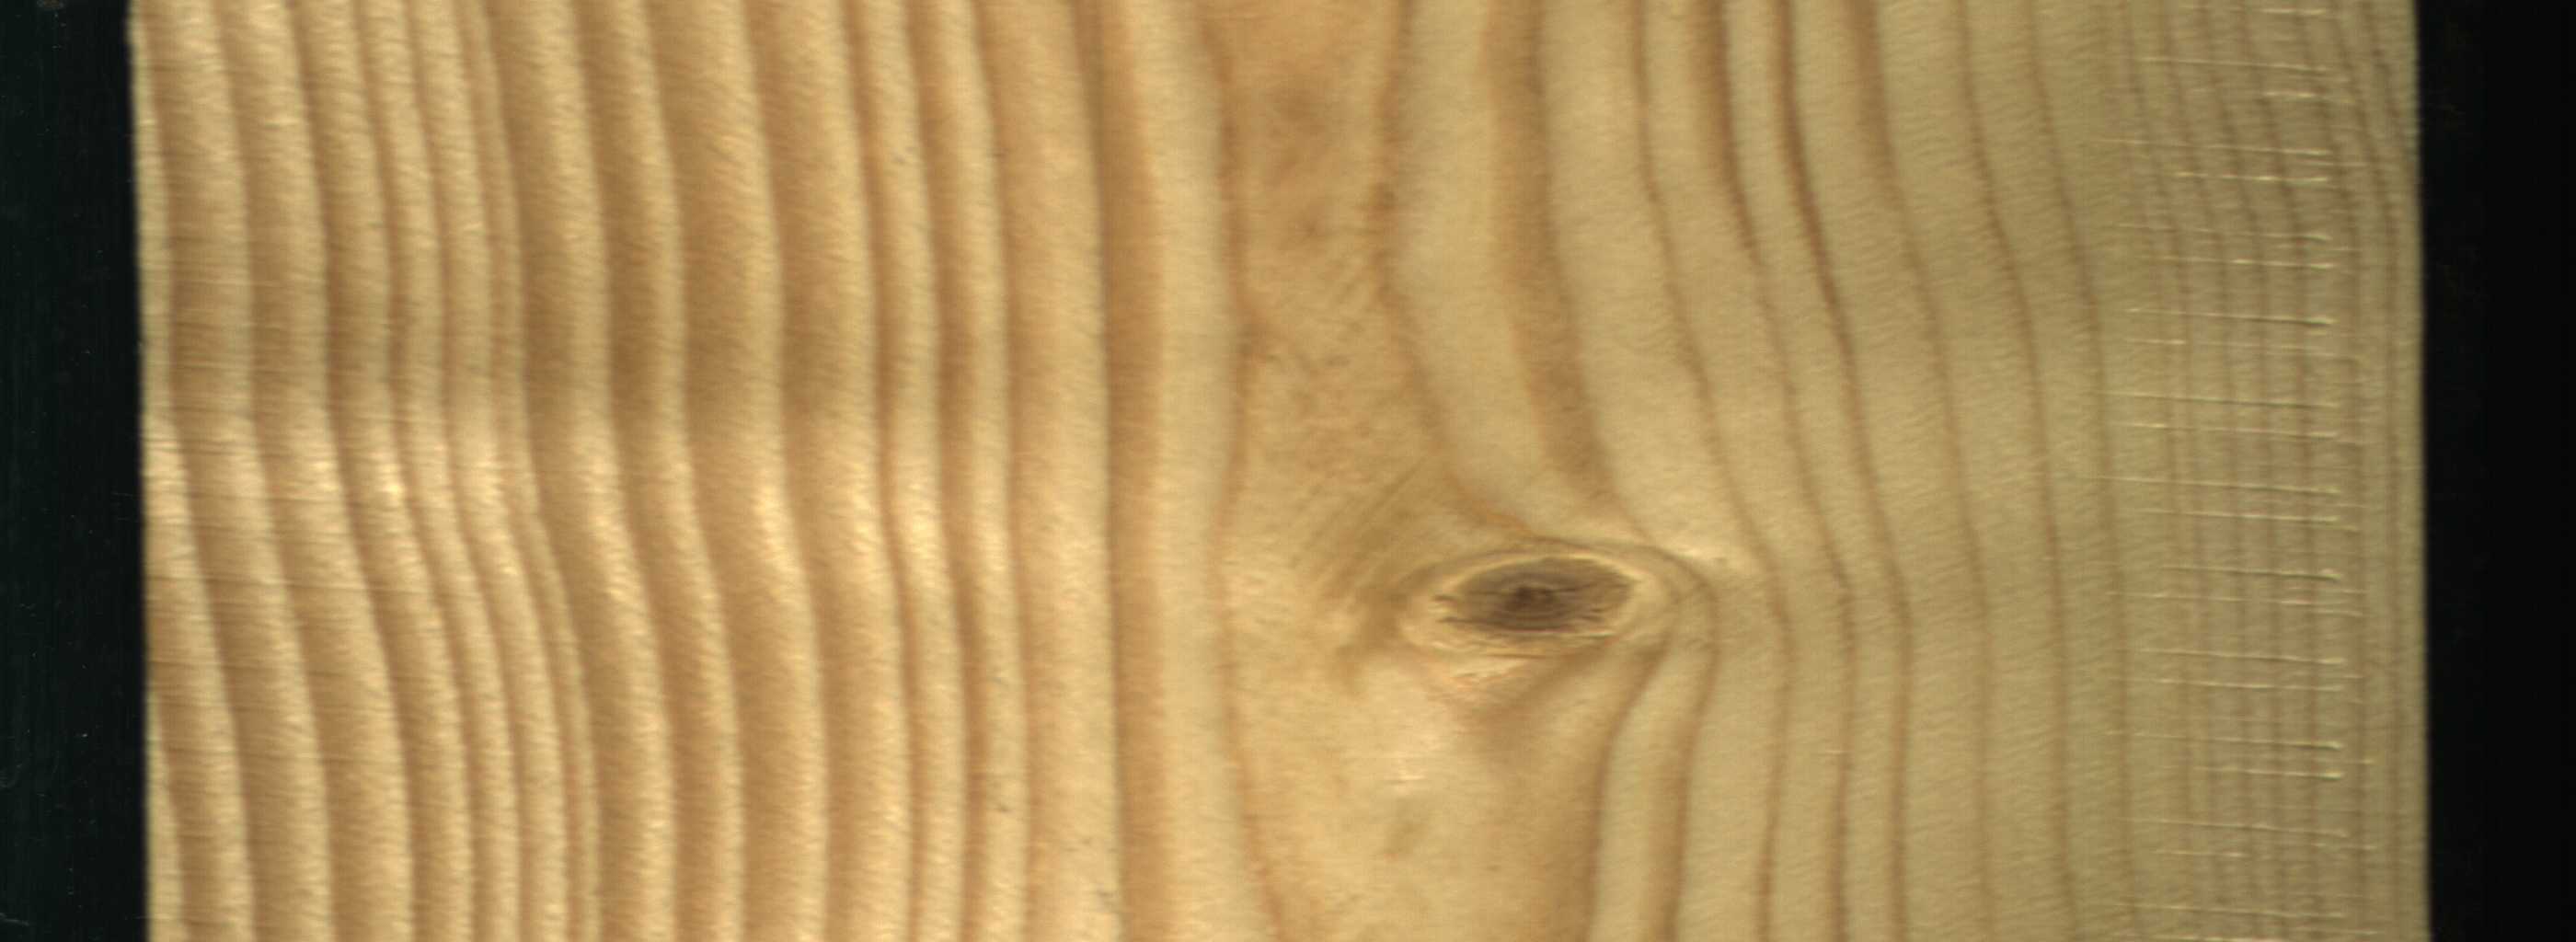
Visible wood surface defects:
Live_Knot